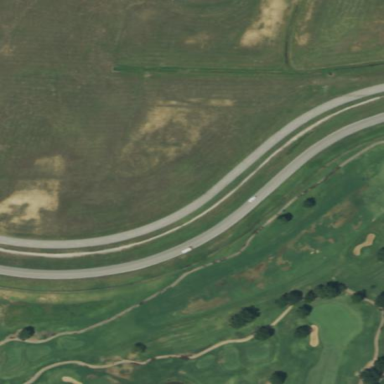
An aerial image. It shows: Golf fairway surrounded by grass.